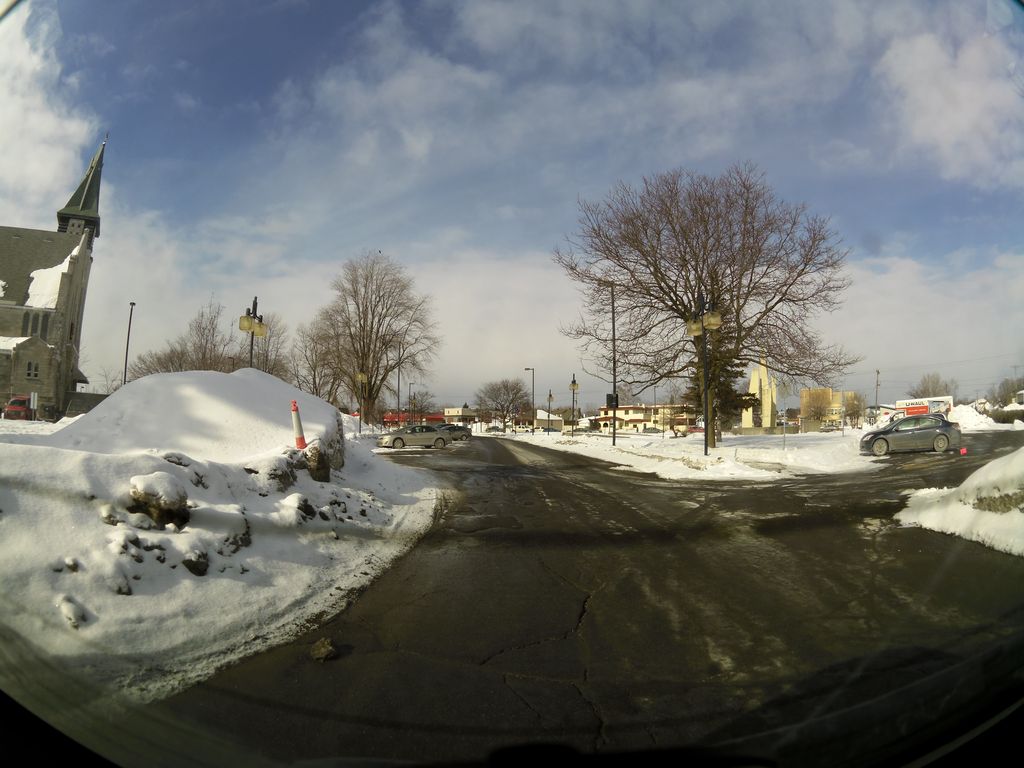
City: ottawa-gatineau